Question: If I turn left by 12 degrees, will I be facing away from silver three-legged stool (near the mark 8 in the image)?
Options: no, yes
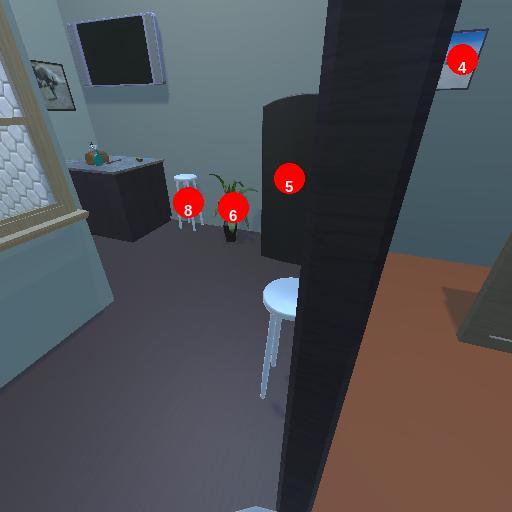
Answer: no